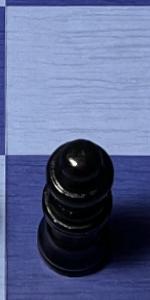
Label: Queen_Black